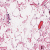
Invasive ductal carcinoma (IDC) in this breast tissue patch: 0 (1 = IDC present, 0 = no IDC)